Field crop: maize
Growth stage: 2
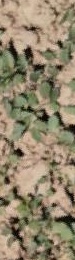
Species: convolvulus